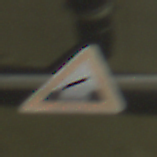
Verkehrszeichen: BeweglicheBruecke
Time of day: NotSpecified
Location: Indoor (Special)
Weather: NotSpecified
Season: NotSpecified
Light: Artificial